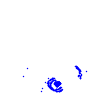
Particle: proton